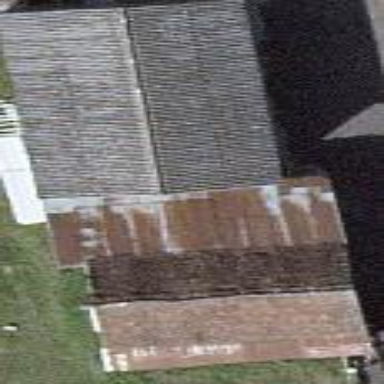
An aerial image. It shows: Shed building.